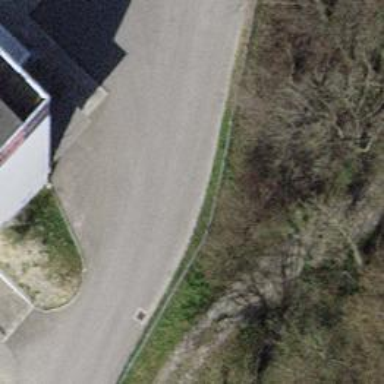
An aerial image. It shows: Driveway.